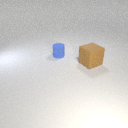
large brown rubber cube to the right of small blue rubber cylinder